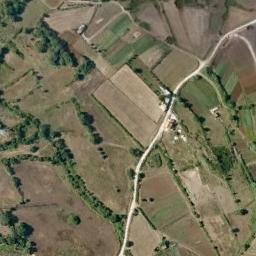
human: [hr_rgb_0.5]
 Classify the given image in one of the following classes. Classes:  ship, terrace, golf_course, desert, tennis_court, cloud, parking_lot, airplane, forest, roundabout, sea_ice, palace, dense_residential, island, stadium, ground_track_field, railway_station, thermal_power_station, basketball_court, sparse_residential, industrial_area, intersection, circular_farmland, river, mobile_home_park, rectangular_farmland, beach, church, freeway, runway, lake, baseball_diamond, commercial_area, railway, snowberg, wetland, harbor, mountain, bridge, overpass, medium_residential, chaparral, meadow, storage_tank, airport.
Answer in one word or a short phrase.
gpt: terrace